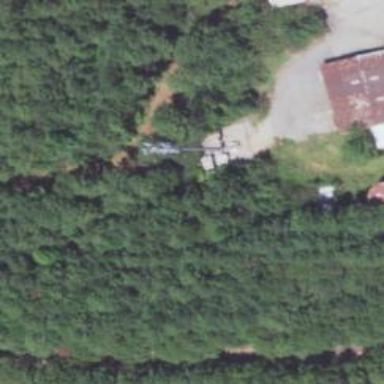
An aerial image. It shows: Communication mast tower.